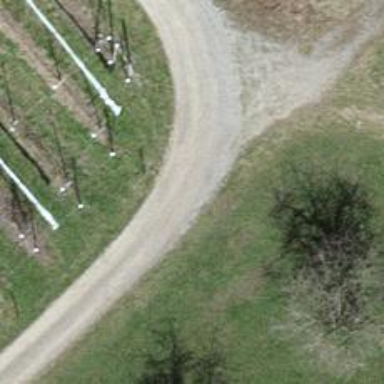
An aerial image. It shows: Gravel track road.